Question: It seems that creating publication-quality graphics with mma is a black art that dates back decades. Although things have much improved in recent years, it is still hard to get consistent results when exporting to files. The way the final result looks seems to be somewhat format-dependent (with EPS working best in my experience).
Quite often, the lines in frames and tick marks end up being too faint in the EPS file, and when trying to do something like 'FrameStyle->AbsoluteThickness[2]', it is easy to get lines that are too thick. So, my current approach involves taking five parameters -- three line thicknesses (in FrameStyle, AxesStyle, and PlotStyle), ImageSize, and FontSize in BaseStyle -- and randomly tweaking them until the exported plot looks acceptable. This is somewhat unsatisfactory and time consuming.
Is there a better way and/or a standard prescription to follow in order to achieve balanced, good-looking plots?
Edit: here's one example. Looks good on screen (see screenshot), but export it into EPS and you'll probably see two things: (a) There's a bug with EPS font embedding: for me, the epsilon inside the figure doesn't embed properly unless I remove the 'FontWeight->Normal' directive. (b) The frame/tick lines are light-gray and 1 pixel thick. If I wanted to shrink this figure (e.g. to place it as an inset), it would trash the quality. However, using 'AbsoluteThickness[2]' looks bad -- so I have to increase 'ImageSize'. But then the fonts are too small and/or lines in the plot look too thin, etc, etc.
'''
With[{exSubscript = "\[UpTee]", epsFontSize = 24,
xcoords = {0.63, 2.2}}, testInset = Style[Inset[Cell[TextData[Cell[
BoxData[FormBox[SubscriptBox["\[Epsilon]", exSubscript],
TraditionalForm]]]]], xcoords, {Left, Baseline}],
FontWeight -> Normal, FontSize -> epsFontSize];
];
Show[Plot[10 x^2, {x, 0, 1}, PlotStyle -> Thick, Frame -> True,
PlotRange -> {-2, 8}, Epilog -> {testInset}], Axes -> {True, True},
AxesOrigin -> {0, 0}, AxesStyle -> Dashed,
FrameLabel -> {"\[Lambda] [\[Mu]m]", "Re{\[Epsilon]}"},
BaseStyle -> {FontSize -> 22, FontWeight -> Plain,
FontFamily -> Helvetica}, ImageSize -> 500]
Export["test.eps", %]
'''

Edit: Accepting Szabolcs' answer, but Mr.Wizard should be given credit for pointing out the 'FontFamily -> Helvetica' vs 'FontFamily -> "Helvetica"' behavior (which seems like a bug). Without the quotes, PDF export is a non-starter due to screwed-up fonts.
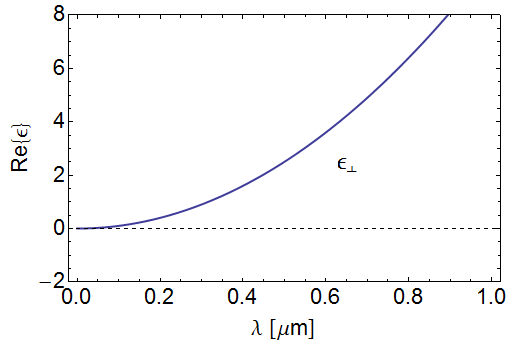
Answer: It is difficult to compare line thicknesses on screen, especially when the displayed thickness would get close to 1 pixel. I found it's best to print figures at the final publication size, and check their quality that way.
Most of the problems I had with this stem from the fact that Mathematica uses both absolute and relative (to the plot size) measurements. For figures that will appear in print, it's easiest to use absolute sizes that do not scale with the plot, in particular for font sizes and for line thickness. This way you can have a good idea about what the result will look like in print (and it will be independent of figure size). The numbers you give to Mathematica are in printer's points.
Finally, I found that exporting to EPS is less reliable than exporting to PDF (e.g. fonts might not be embedded, as you mentioned), and Mathematica is unable to preserve all features (e.g. opacity!) when exporting to EPS. For 2D plots PDF is usually a good choice. However, there's a bug when exporting PDF's and specifying the ImageSize in Export. The workaround I use is
'''
cm = 72/2.54 (* centimetres *)
Export["figure.pdf", Show[figure, ImageSize -> 7 cm]] (* 7 cm wide figure *)
'''
The you can include the result in the paper any scaling, and you'll have consistent font sizes and line thicknesses throughout all figures.
In summary, this has more or less worked for me:
1. use absolute measurements for things that need to be consistent across figures in print
2. export to PDF, with the intended final size, and don't rescale the result before including it (e.g. don't specify a width in LaTeX)